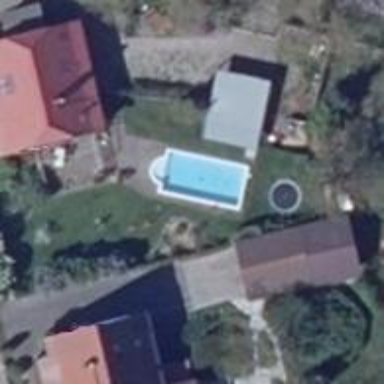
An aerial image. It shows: Swimming pool located in leisure land.